Field crop: maize
Growth stage: 2
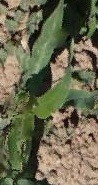
Species: maize